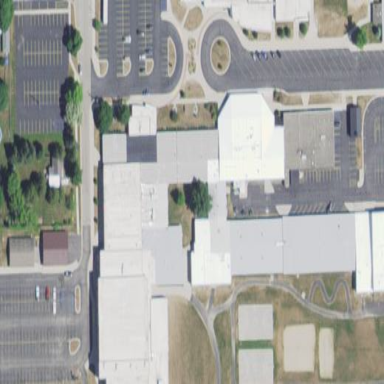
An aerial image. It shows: School building.